Interaction volume radius: 5 \u00c5
Interaction volume height: 45 \u00c5
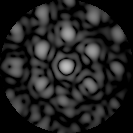
Disorder parameter: 0.3418